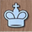
Piece: wK